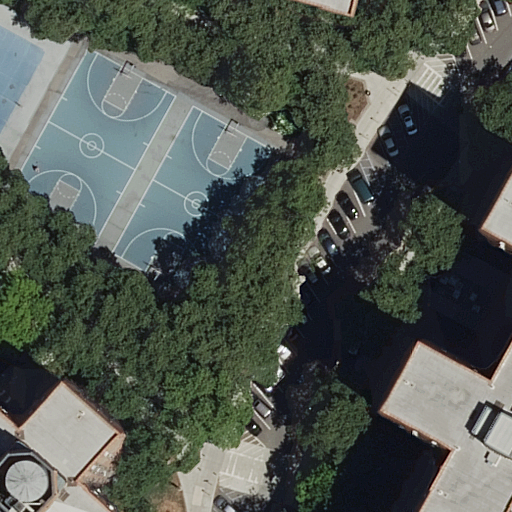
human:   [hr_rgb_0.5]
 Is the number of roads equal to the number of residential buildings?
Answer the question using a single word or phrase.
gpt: yes

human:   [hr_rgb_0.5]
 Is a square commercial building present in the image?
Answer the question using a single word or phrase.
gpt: no

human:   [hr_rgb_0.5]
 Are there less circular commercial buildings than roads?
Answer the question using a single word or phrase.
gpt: yes

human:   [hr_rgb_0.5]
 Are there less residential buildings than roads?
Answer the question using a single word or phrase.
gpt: no

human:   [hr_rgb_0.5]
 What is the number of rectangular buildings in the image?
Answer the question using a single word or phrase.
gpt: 1

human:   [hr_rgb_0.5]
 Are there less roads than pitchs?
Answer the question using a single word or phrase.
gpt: no

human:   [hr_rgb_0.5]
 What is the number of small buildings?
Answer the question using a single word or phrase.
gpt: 0

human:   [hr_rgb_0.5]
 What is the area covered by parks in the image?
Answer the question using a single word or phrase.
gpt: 778m2

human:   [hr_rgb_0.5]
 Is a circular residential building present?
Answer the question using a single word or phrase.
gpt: no

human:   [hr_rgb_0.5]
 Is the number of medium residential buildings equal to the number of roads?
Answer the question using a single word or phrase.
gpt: no

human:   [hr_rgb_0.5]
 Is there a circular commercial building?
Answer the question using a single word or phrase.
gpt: no

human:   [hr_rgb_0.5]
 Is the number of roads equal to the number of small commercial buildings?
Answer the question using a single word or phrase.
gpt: no

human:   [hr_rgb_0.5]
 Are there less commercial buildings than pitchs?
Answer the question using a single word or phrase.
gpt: yes

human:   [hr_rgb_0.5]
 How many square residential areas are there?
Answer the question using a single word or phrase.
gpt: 0

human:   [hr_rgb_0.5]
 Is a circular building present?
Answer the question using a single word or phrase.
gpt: no

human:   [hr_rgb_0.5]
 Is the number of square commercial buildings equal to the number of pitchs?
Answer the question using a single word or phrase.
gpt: no

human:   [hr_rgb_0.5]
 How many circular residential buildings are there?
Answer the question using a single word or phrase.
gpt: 0

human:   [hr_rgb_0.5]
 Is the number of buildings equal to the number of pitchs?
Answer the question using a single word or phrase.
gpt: yes

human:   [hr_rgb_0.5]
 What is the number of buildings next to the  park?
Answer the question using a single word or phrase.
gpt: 3

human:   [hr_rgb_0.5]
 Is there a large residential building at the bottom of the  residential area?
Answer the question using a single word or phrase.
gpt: yes

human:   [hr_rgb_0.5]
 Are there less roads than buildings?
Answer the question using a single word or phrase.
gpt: no

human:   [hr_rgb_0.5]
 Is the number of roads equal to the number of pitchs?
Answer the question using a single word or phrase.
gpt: yes

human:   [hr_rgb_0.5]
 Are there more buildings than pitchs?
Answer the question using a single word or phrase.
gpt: no

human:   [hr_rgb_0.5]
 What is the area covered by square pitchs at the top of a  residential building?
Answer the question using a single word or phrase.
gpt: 0m2

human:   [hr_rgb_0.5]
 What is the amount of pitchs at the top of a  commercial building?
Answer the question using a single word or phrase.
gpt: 0

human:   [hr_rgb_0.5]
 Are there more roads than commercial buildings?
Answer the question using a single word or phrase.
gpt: yes

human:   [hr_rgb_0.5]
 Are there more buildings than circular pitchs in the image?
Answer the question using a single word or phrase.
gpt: yes

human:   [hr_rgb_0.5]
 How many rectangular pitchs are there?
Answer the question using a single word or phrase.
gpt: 3

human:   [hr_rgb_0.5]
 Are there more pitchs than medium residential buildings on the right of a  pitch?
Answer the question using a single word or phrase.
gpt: yes

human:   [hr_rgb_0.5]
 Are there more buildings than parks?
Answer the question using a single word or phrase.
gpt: yes

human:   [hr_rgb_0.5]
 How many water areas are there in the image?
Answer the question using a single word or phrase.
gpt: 0

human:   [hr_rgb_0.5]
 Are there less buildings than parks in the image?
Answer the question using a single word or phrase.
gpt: no

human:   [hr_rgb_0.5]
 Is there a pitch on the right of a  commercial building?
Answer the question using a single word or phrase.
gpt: no

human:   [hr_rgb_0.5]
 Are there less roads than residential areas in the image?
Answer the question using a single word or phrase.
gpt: no

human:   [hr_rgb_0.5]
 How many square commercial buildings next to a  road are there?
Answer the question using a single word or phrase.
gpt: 0

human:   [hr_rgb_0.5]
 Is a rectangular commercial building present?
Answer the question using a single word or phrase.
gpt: no